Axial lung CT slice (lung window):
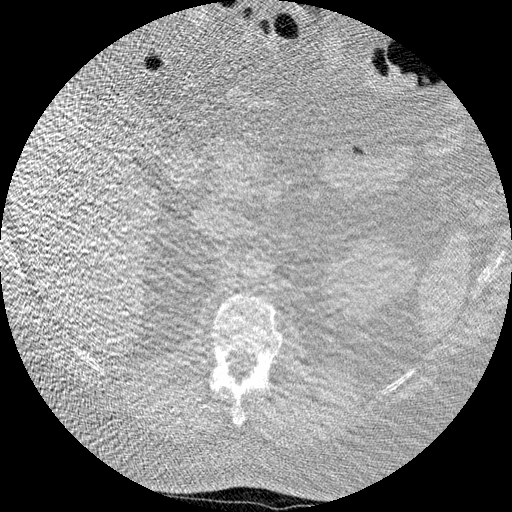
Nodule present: no